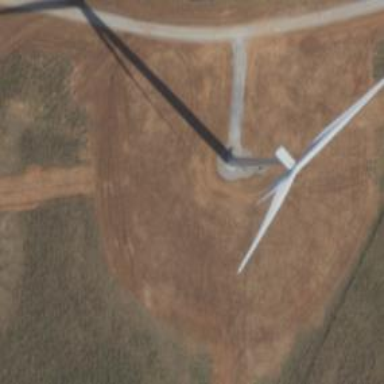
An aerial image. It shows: Wind turbine generator powered by wind.